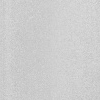
Atmospheric dust classification: dusty